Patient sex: M
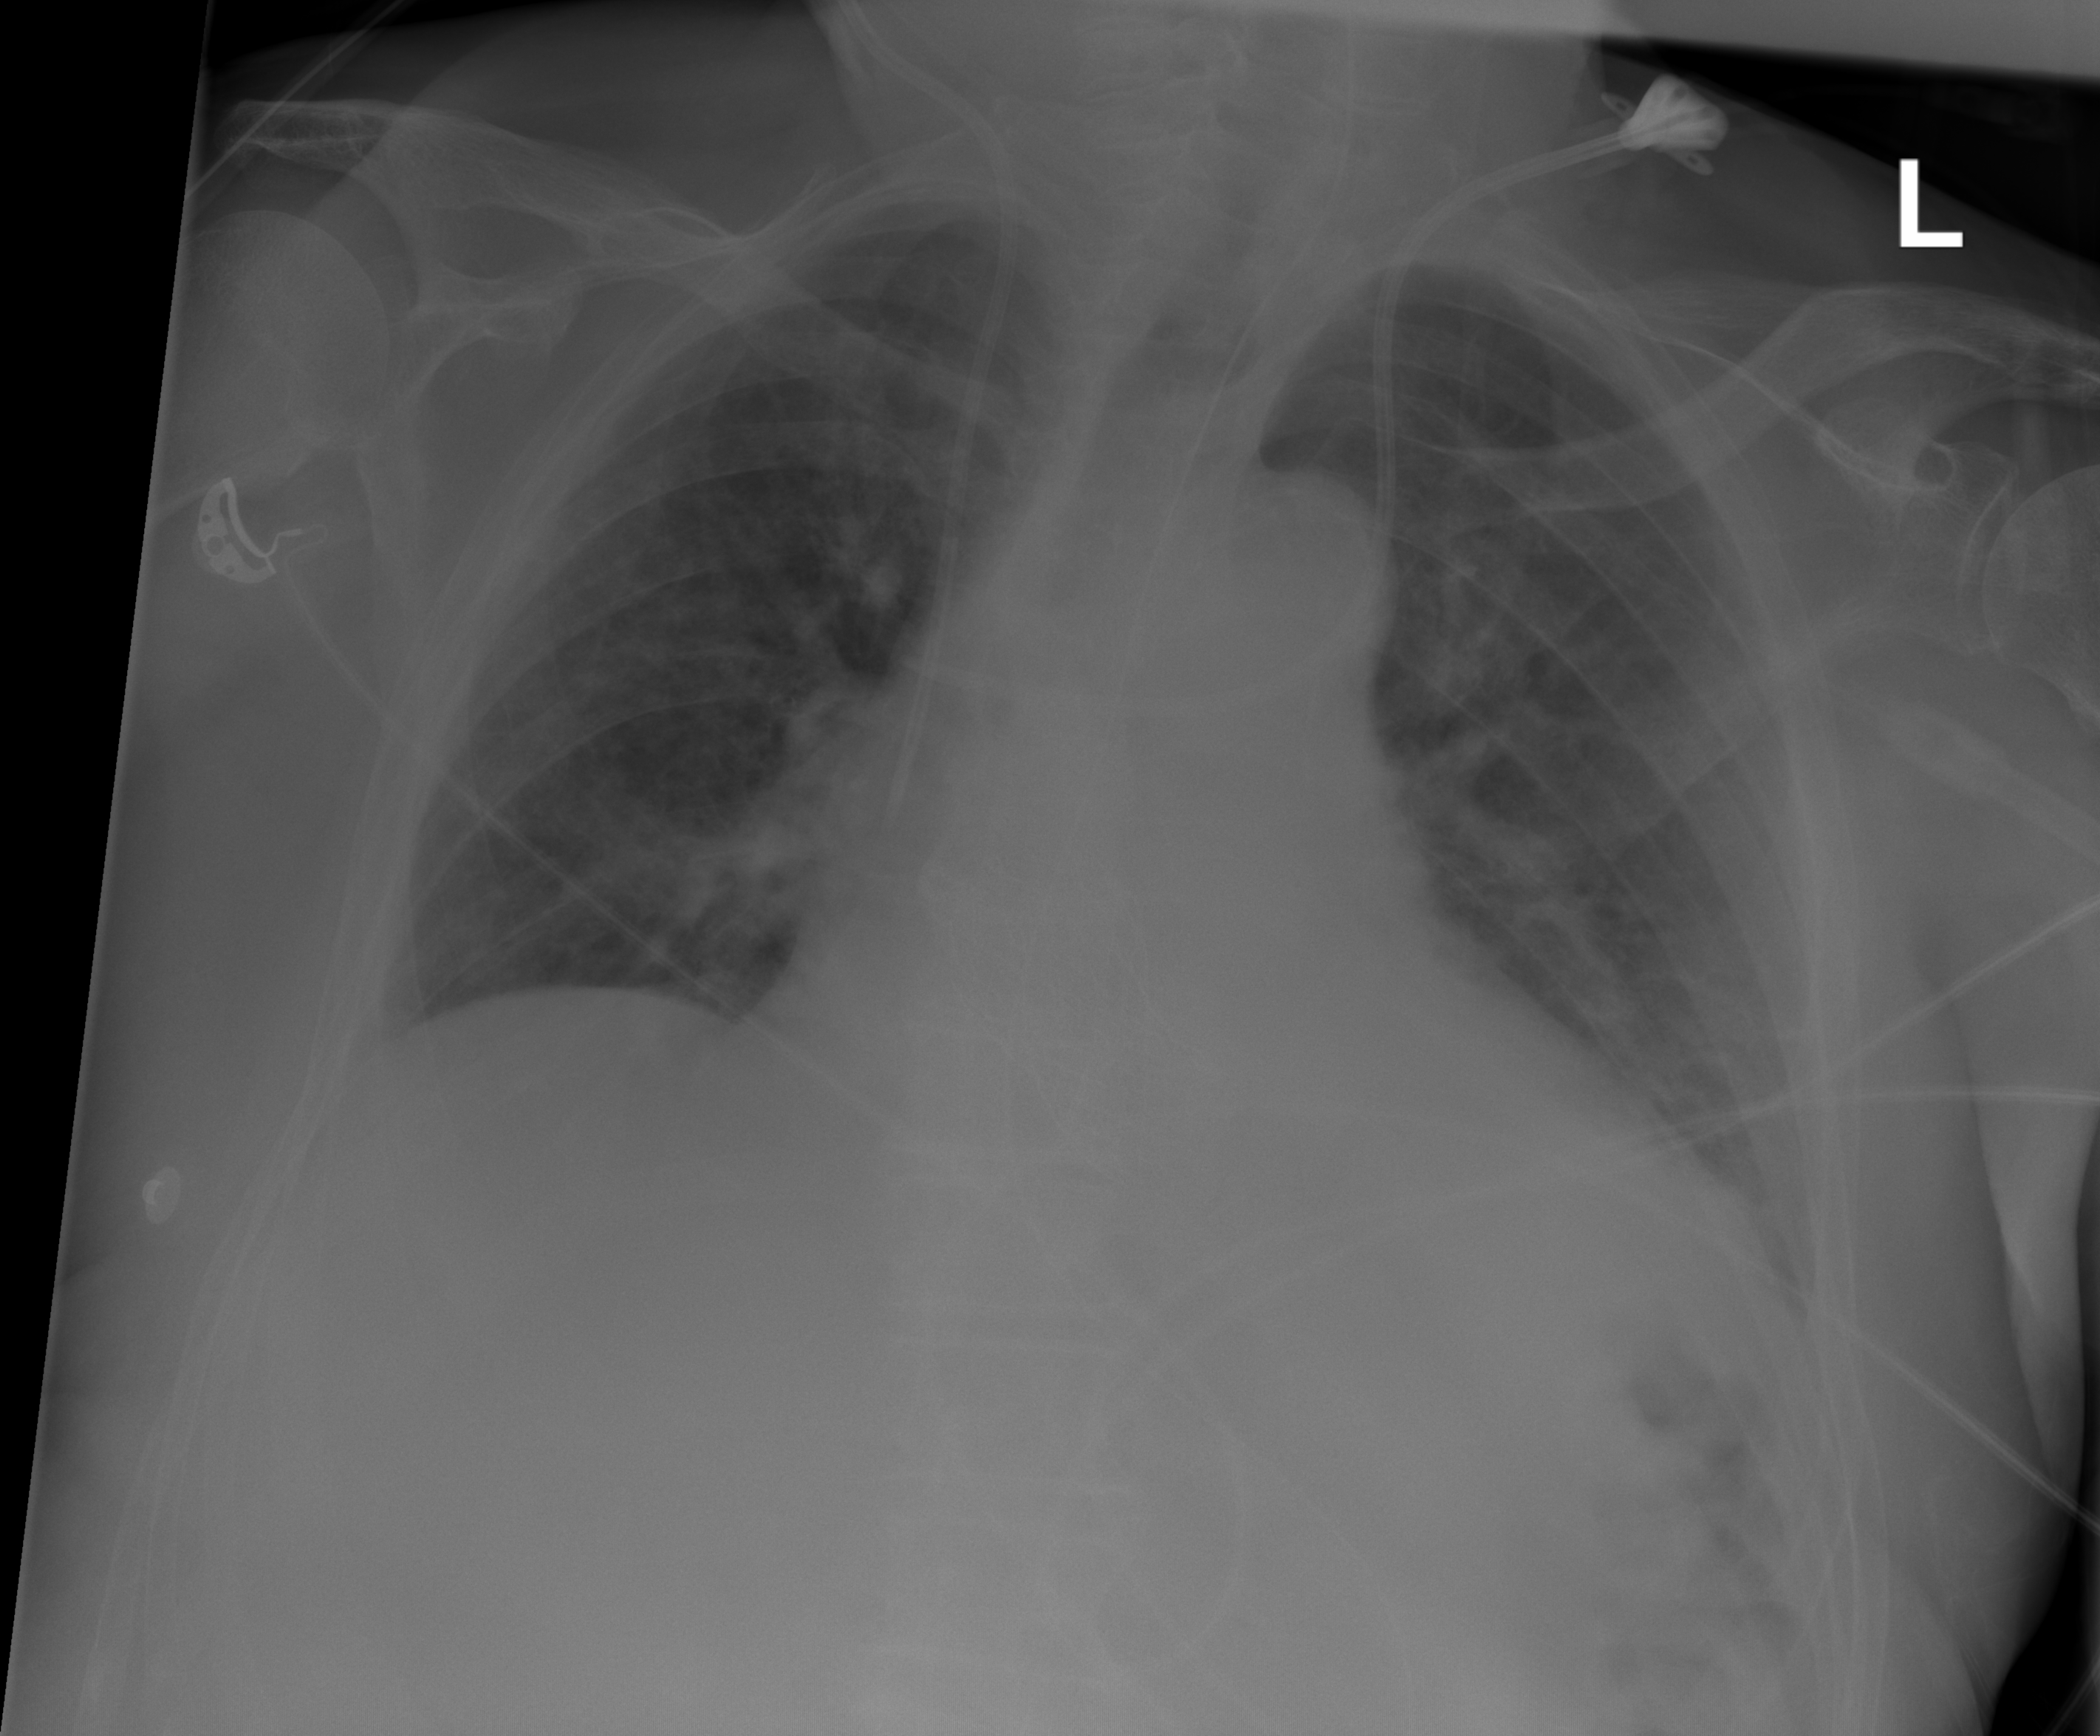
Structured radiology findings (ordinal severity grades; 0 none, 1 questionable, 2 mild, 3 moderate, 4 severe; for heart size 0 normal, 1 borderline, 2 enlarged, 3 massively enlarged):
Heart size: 2
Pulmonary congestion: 2
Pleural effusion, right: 0
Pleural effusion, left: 2
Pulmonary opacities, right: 1
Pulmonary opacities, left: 1
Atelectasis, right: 0
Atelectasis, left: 2